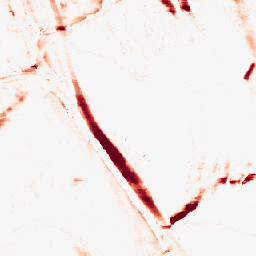
Category: morphological
Decomposition family: morphological_ellipse
Decomposition parameters: operation: opening
width: 5
height: 20
Upsampling method: nearest
Upsampling parameters: scale: 8
Upsampling scale: 8